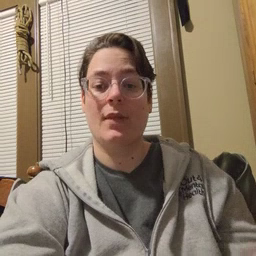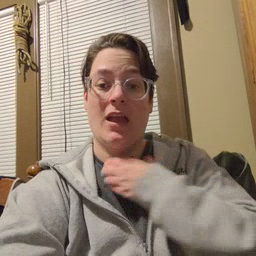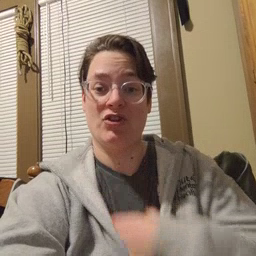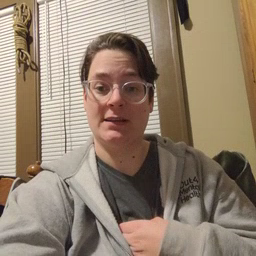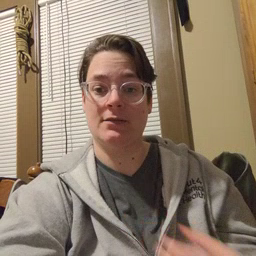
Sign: hungry